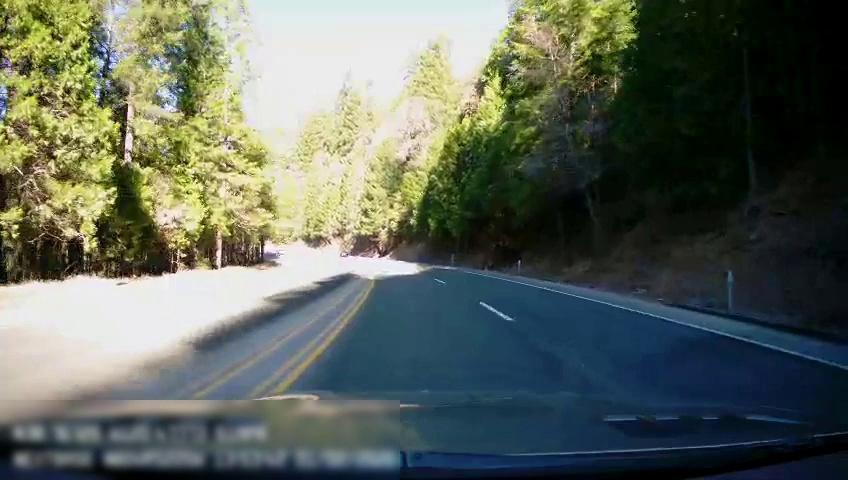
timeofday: Day
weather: Sunny
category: Drivable Space
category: Lanes | Current Lane
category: Lanes | Alternate Lane
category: Lanes | Current Lane
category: Lanes | Alternate Lane
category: Lanes | Opposite Lane
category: Lanes | Opposite Lane